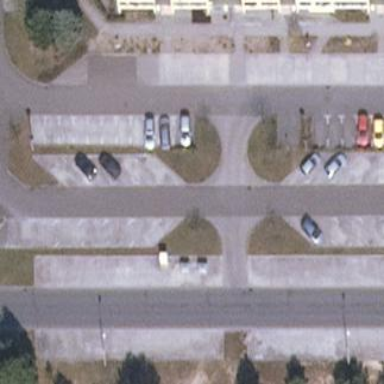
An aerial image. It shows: Parking area along the street side with diagonal orientation.